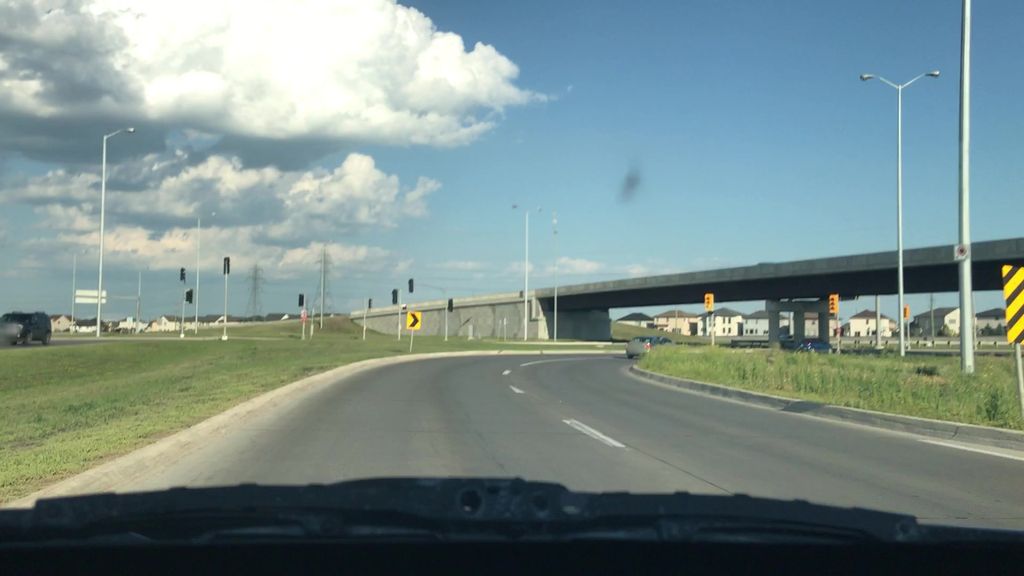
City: winnipeg